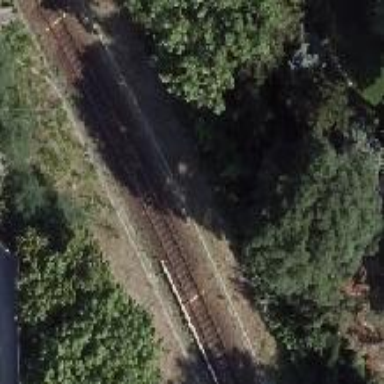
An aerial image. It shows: Abandoned railway.